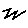
Label: zigzag